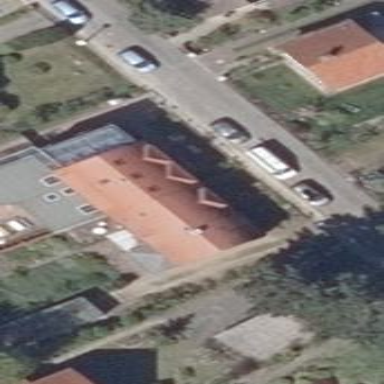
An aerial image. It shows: Kindergarten building with round gabled roof.